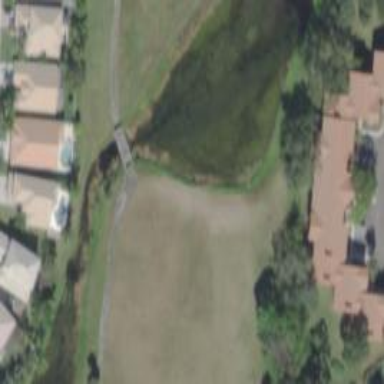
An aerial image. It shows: Path bridge over golf cartpath.